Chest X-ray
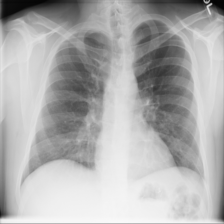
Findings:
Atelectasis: negative
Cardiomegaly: negative
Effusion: negative
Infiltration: negative
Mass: negative
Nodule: negative
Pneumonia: negative
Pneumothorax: negative
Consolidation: negative
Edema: negative
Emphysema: negative
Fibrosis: negative
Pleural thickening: negative
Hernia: negative